Interaction volume radius: 5 \u00c5
Interaction volume height: 45 \u00c5
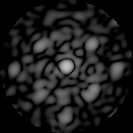
Disorder parameter: 0.4461